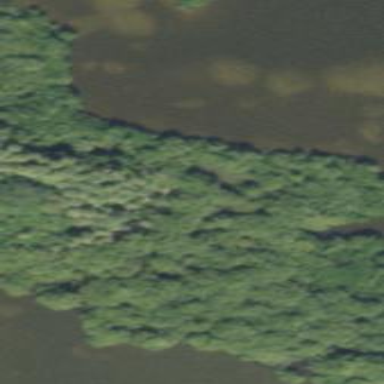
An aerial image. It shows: Wetland area with mangrove vegetation.